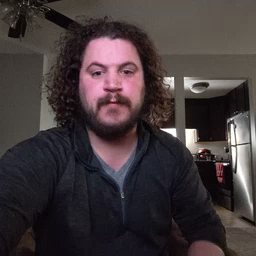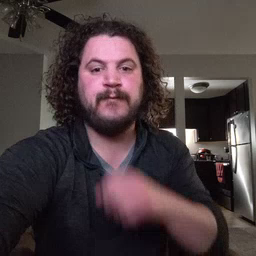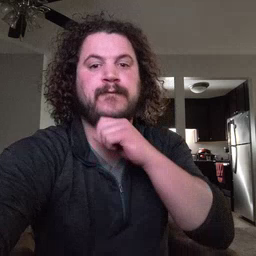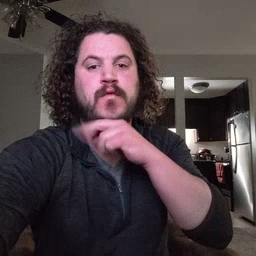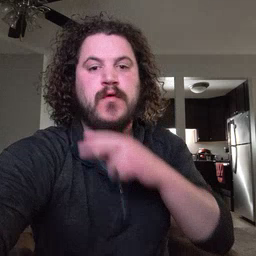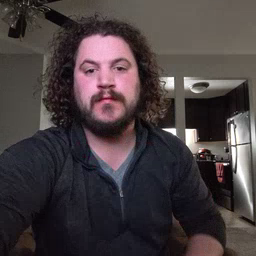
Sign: frog